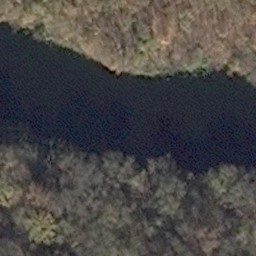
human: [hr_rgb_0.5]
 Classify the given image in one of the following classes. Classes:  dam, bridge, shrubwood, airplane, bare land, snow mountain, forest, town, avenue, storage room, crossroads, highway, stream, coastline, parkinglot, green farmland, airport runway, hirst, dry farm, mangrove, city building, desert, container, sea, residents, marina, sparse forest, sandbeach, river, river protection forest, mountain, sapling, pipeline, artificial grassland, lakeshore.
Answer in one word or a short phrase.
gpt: river